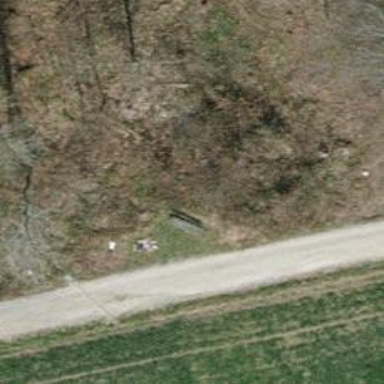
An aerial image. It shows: Bench for seating.